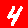
Digit: 4